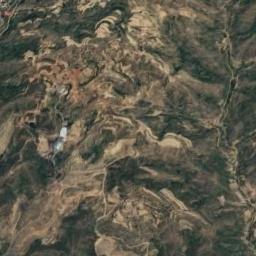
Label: mountain